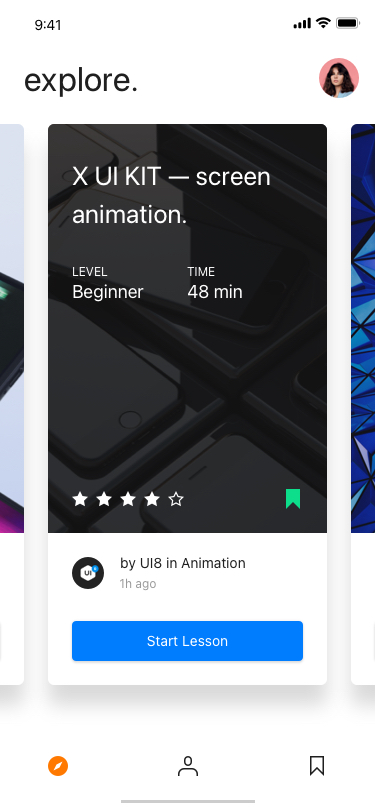
Text in this UI design:
explore.
X UI KIT — screen animation.
level
Beginner
time
48 min
by UI8 in Animation
1h ago